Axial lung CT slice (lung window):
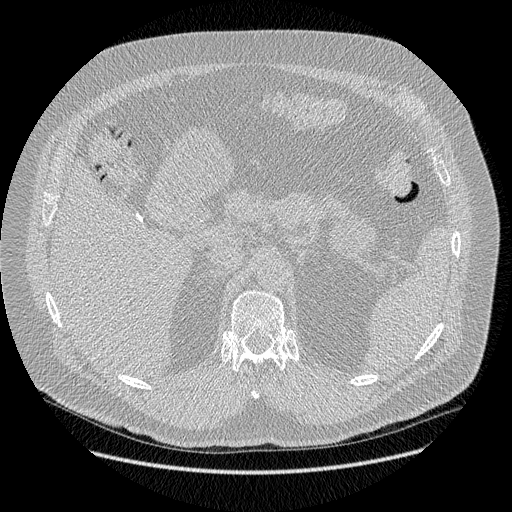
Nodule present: no